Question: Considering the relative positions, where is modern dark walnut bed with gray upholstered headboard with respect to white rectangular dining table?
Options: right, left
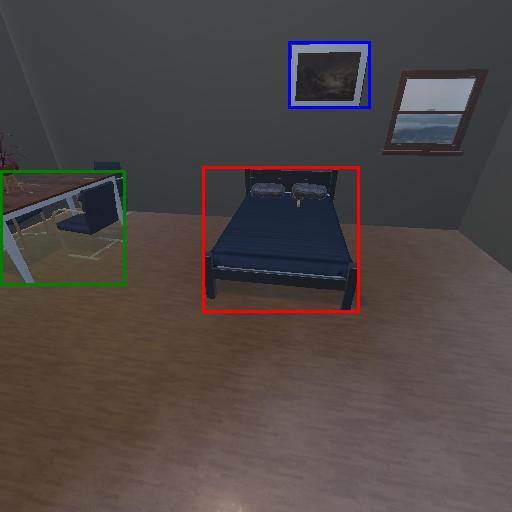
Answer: right